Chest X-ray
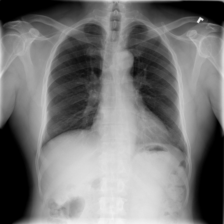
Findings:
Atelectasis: negative
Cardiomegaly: negative
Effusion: negative
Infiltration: negative
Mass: negative
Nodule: negative
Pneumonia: negative
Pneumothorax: negative
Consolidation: negative
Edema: negative
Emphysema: negative
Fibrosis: negative
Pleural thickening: negative
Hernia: negative